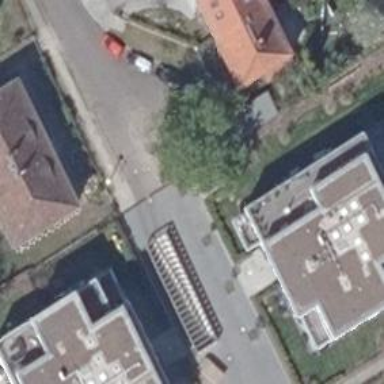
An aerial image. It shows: Minor distribution power substation.